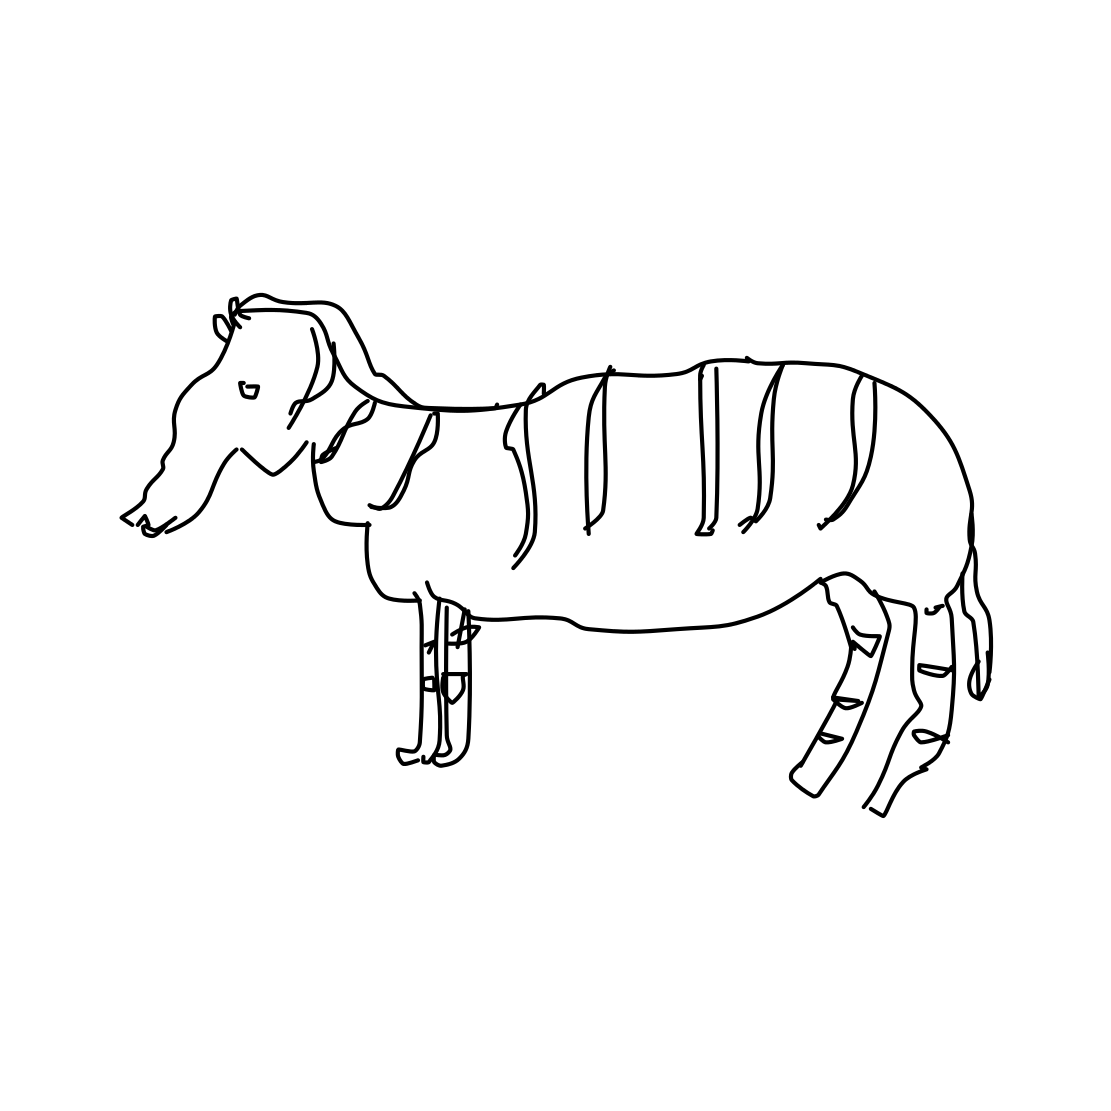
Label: zebra